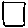
Label: square